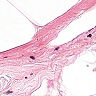
Metastatic tissue present: no